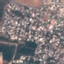
Land use / land cover: Residential